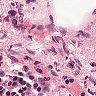
Metastatic tissue present: no